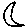
Label: moon